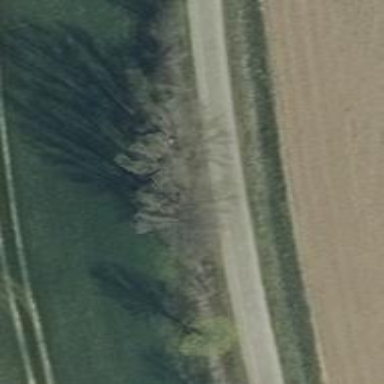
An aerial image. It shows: Row of deciduous broadleaved trees.